Field crop: tomato
Growth stage: 1
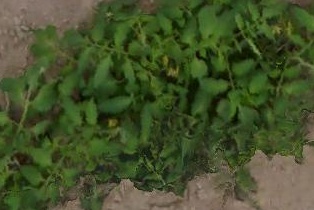
Species: tomato